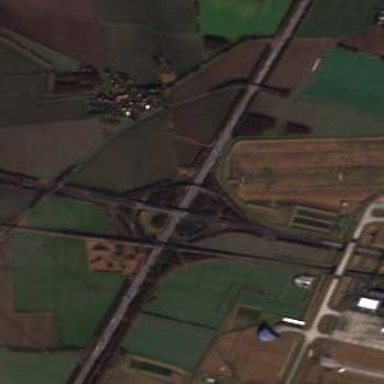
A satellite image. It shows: Motorway area.